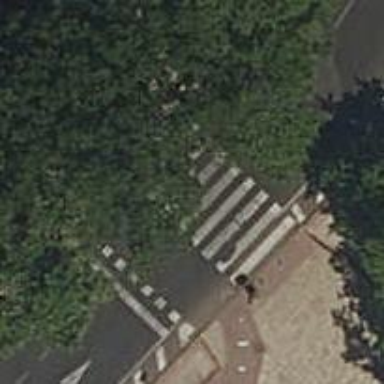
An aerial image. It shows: Crossing with traffic signals.